Question: So I just started to learn Java, but my prof. just gave us this wild formula which we have to translate into code. I can't figure it out how to make this possible, can someone help me ?
s means Standard deviation
u means average
x means The Array x
N means N variables
]
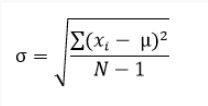
Answer: <URL>
The 'S' upper-case Sigma character simply means the sum of.
So, for every data value, subtract the mean (average, in layman's terms) and square the result. Add all of those values together, divide it by the number of data values minus one, then take the square root of that.
Psuedo-code for that would be something like below. First, a function for calculating mean:
'''
def calcMean(collection):
# Initialise for working out mean (sum / count).
sum = 0, count = 0
# Add every item to the sum and keep count.
for item in collection:
sum = sum + item
count = count + 1
# Avoid dive by zero, you choose what to do.
if count == 0:
handle empty collection somehow
# Return the mean.
return sum / count
'''
Then using that to calculate the standard deviation:
'''
def calcStdDev(collection):
# Get mean of the collection, initialise accumulator and count.
mean = calcMean(collection)
accum = 0, count = 0
for item in collection:
# Accumulate each '(item-mean) squared' value.
diff = item - mean
accum = accum + diff * diff
# Avoid dive by zero, you choose what to do.
if count < 2:
handle too-small collection somehow
# Divide and square root for result.
return sqrt(sum / (count - 1))
'''
Now your job is to turn that pseudo-code into Java, something that should be a bit easier than turning the into Java.